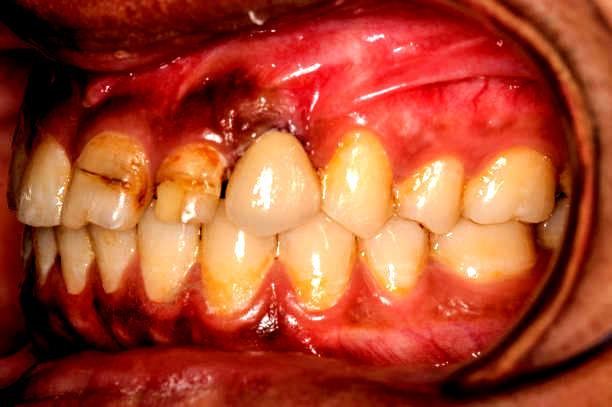
Condition: Gingivitis